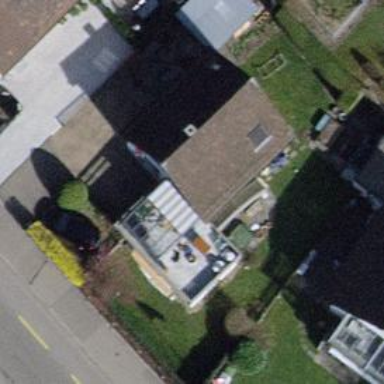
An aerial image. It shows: Detached building.